Question: I have a data grid, and data is coming from database, it has combo boxes in status and I want them to be according to their respective values, for example, there is a column of status, it has a combo box: Open and Close, I want it to be changed with respect to the value it has in database table-column, if it has Close written in database table column, combo box should be selected as Close, if it has Open then it should be selected as Open. Please see the image attached.

Thanks for Help in advance.
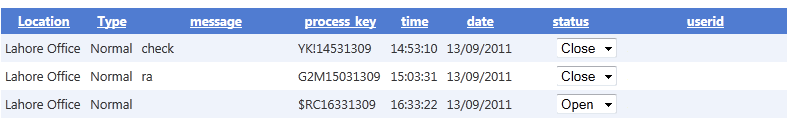
Answer: Assuming that you're using a template column, you can do this:
'''
<asp:TemplateColumn>
<ItemTemplate>
<asp:DropDownList ID="DropDownList1" runat="server" SelectedValue='<%# Eval("DropDownValueColumn") %>' />
</ItemTemplate>
</asp:TemplateColumn>
'''
If you want to set the SelectedValue in the 'ItemDataBound' event, you can do it like this:
'''
protected void DataGrid1_ItemDataBound(object sender, GridItemEventArgs e)
{
DropDownList ddl = e.Item.FindControl("DropDownList1") as DropDownList;
if (ddl != null)
{
ddl.SelectedValue = DataBinder.Eval(e.Item.DataItem, "DropDownColumnValue").ToString();
}
}
'''